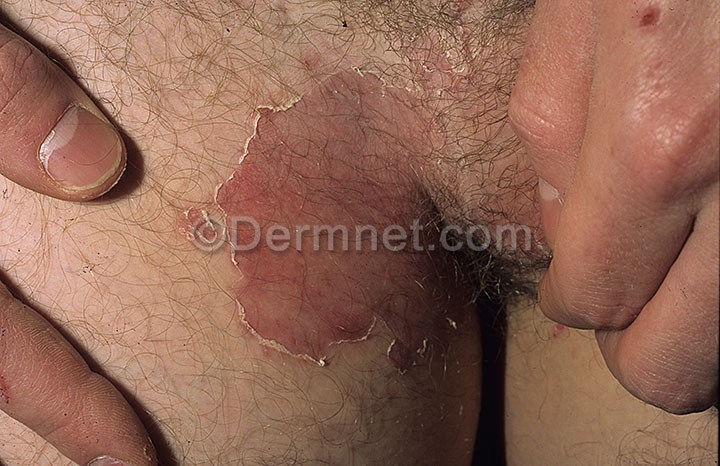
Disease: Tinea Ringworm Candidiasis and other Fungal Infections